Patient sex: M
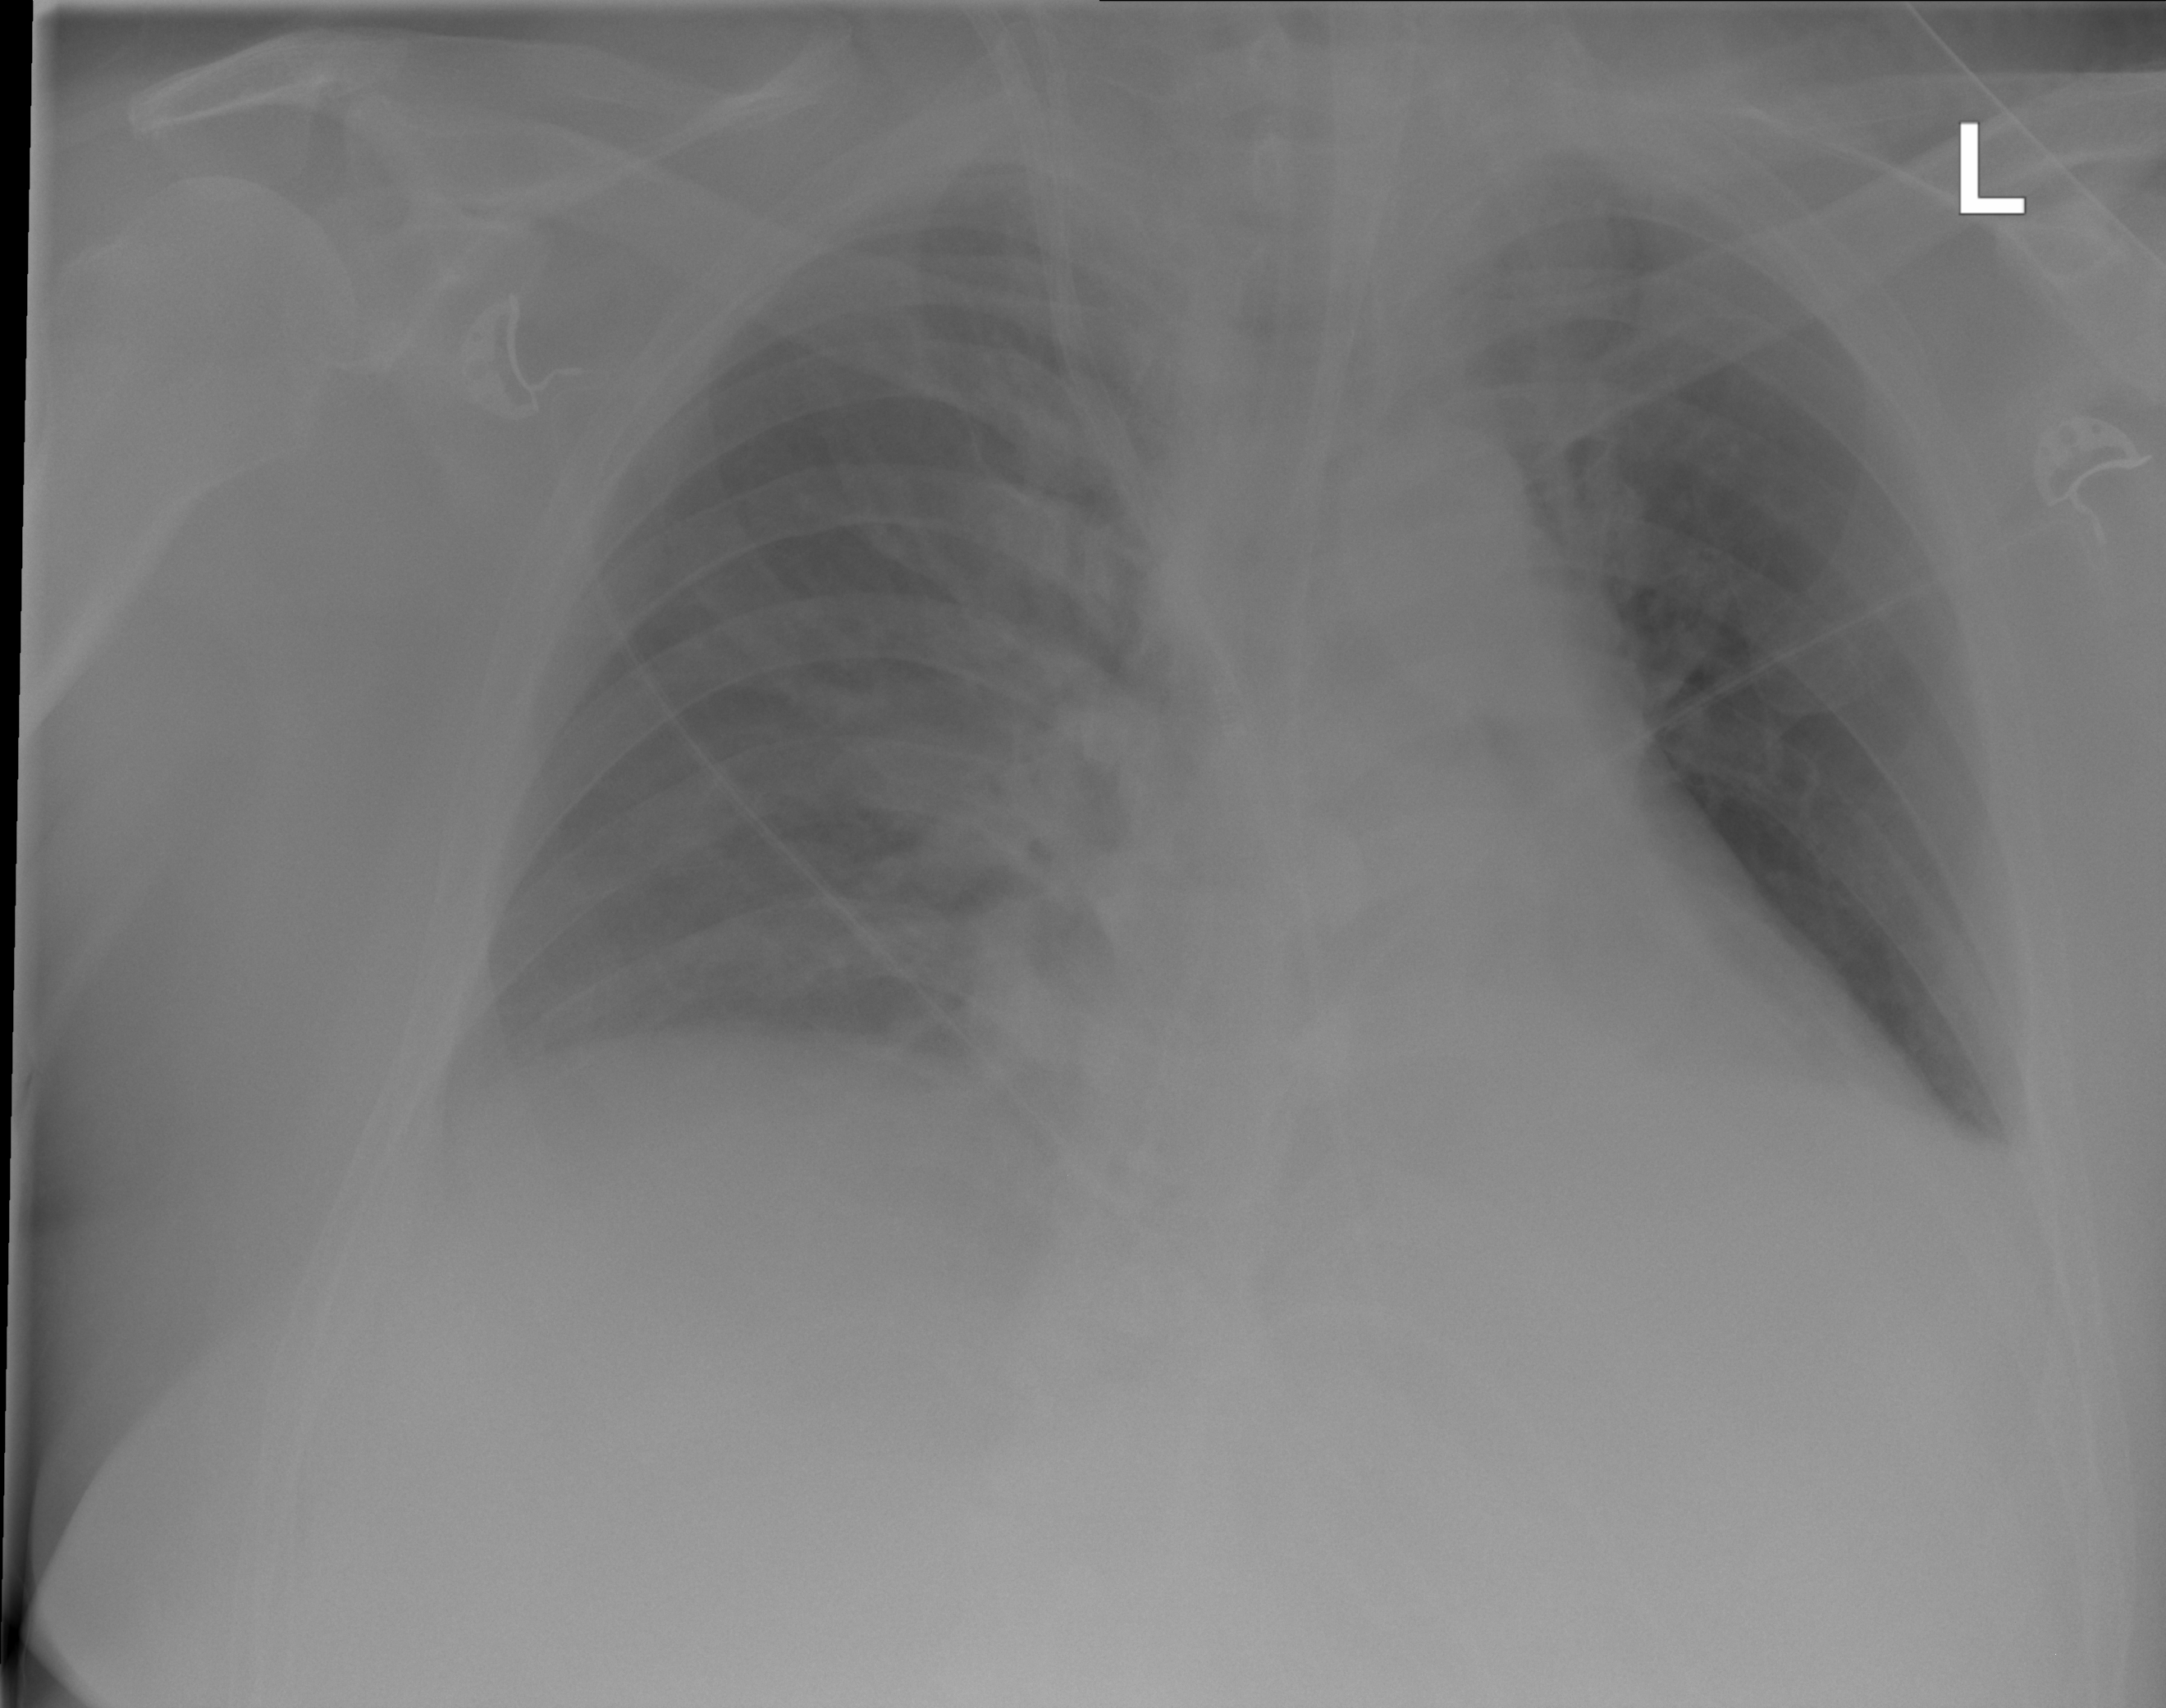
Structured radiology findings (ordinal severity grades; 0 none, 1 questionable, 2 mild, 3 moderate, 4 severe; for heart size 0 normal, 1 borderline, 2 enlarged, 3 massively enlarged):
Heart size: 1
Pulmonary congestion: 0
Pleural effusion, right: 2
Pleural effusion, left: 2
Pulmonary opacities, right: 0
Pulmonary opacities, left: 0
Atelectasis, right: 2
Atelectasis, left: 0